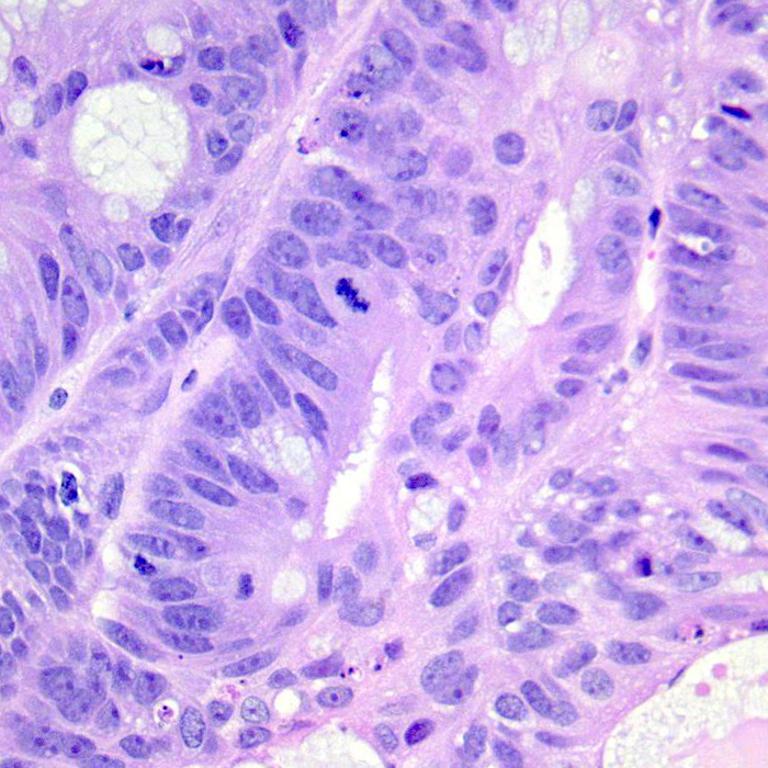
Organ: colon
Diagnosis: adenocarcinomas